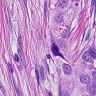
Metastatic tissue present: yes